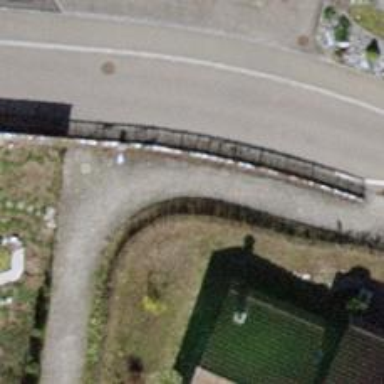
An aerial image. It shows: Cobblestone footway.